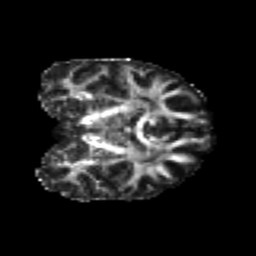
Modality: FA
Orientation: coronal
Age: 23
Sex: female
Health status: healthy
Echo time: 0.074 s